Question: Count the number of objects in the diagram.
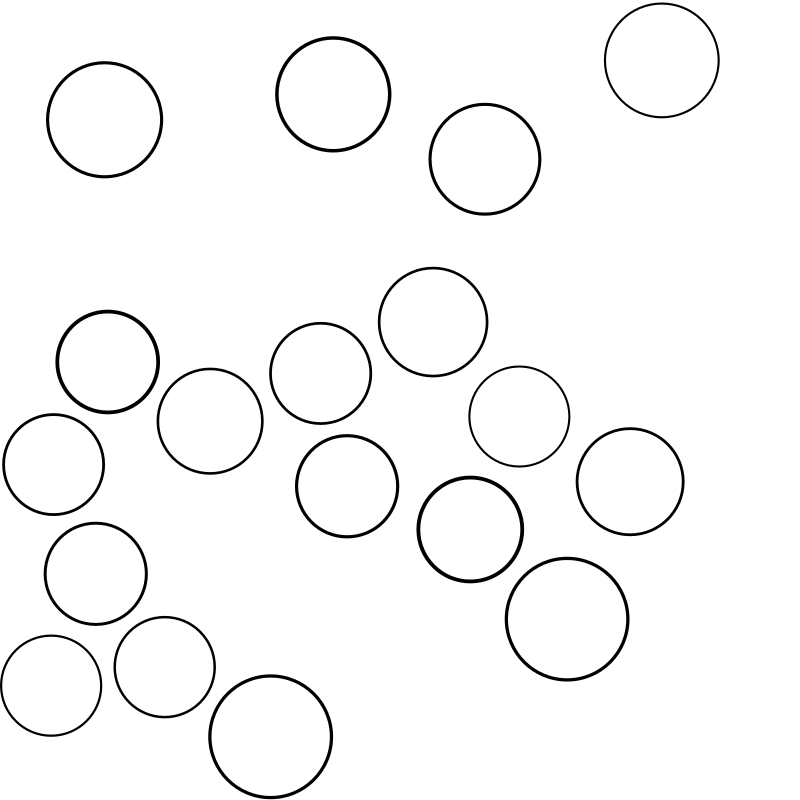
Answer: 18